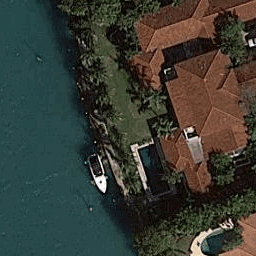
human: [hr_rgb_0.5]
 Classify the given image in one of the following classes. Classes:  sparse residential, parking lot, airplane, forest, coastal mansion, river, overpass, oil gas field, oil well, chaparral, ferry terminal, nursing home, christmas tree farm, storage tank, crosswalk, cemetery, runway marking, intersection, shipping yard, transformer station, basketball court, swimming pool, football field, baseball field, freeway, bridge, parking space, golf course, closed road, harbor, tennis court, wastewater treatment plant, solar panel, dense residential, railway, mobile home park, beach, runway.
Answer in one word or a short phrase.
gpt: coastal mansion